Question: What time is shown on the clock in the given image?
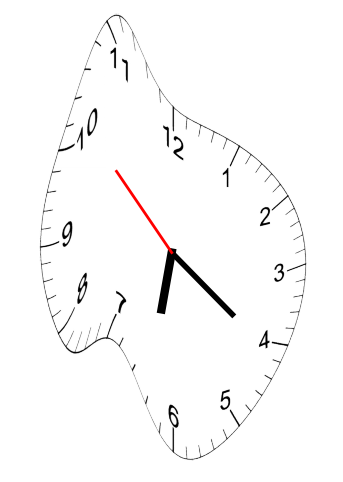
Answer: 06:20:52